Field crop: maize
Growth stage: 2
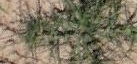
Species: salsola